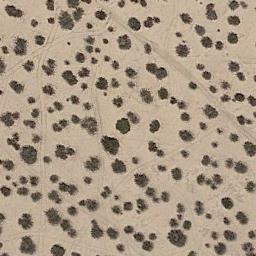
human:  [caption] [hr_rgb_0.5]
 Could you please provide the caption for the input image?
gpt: The chaparral is on the yellow desert .

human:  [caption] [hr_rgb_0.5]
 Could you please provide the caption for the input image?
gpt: Some disconnected small chaparrals grow in the desert .

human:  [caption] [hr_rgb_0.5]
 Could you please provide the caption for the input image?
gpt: Chaparral is evenly distributed on the sand .

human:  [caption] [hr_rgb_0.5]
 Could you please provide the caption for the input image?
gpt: In this jungle, Only the little vegetation can be seen .

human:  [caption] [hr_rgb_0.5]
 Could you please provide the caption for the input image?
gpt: The chaparral is approximately evenly distributed .